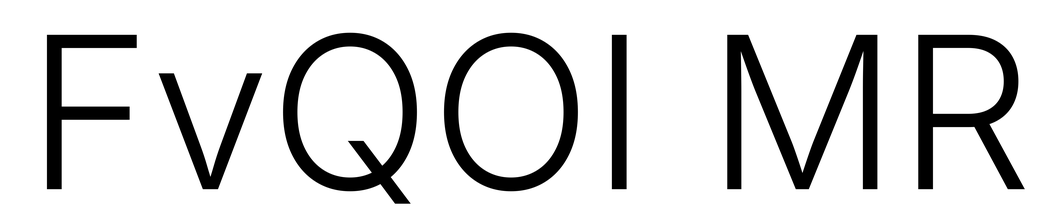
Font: Inter_Light